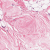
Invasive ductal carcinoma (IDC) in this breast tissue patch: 0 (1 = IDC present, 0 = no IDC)